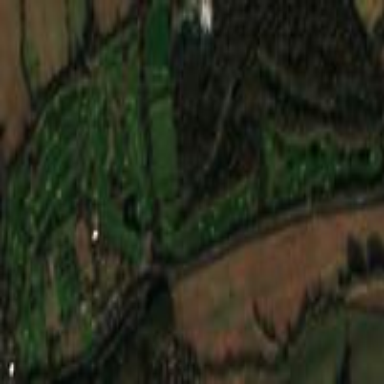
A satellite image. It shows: Golf course with 27 holes.